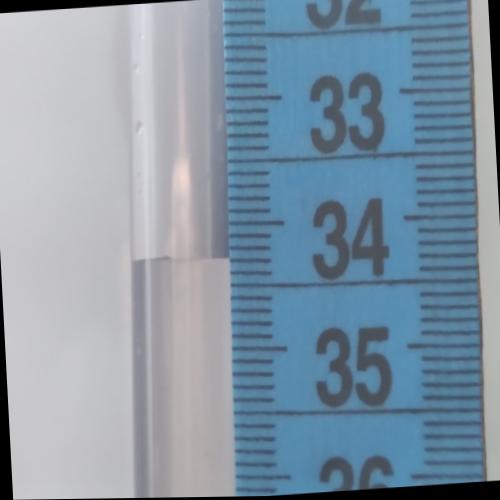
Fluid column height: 34.3 cm